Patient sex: M
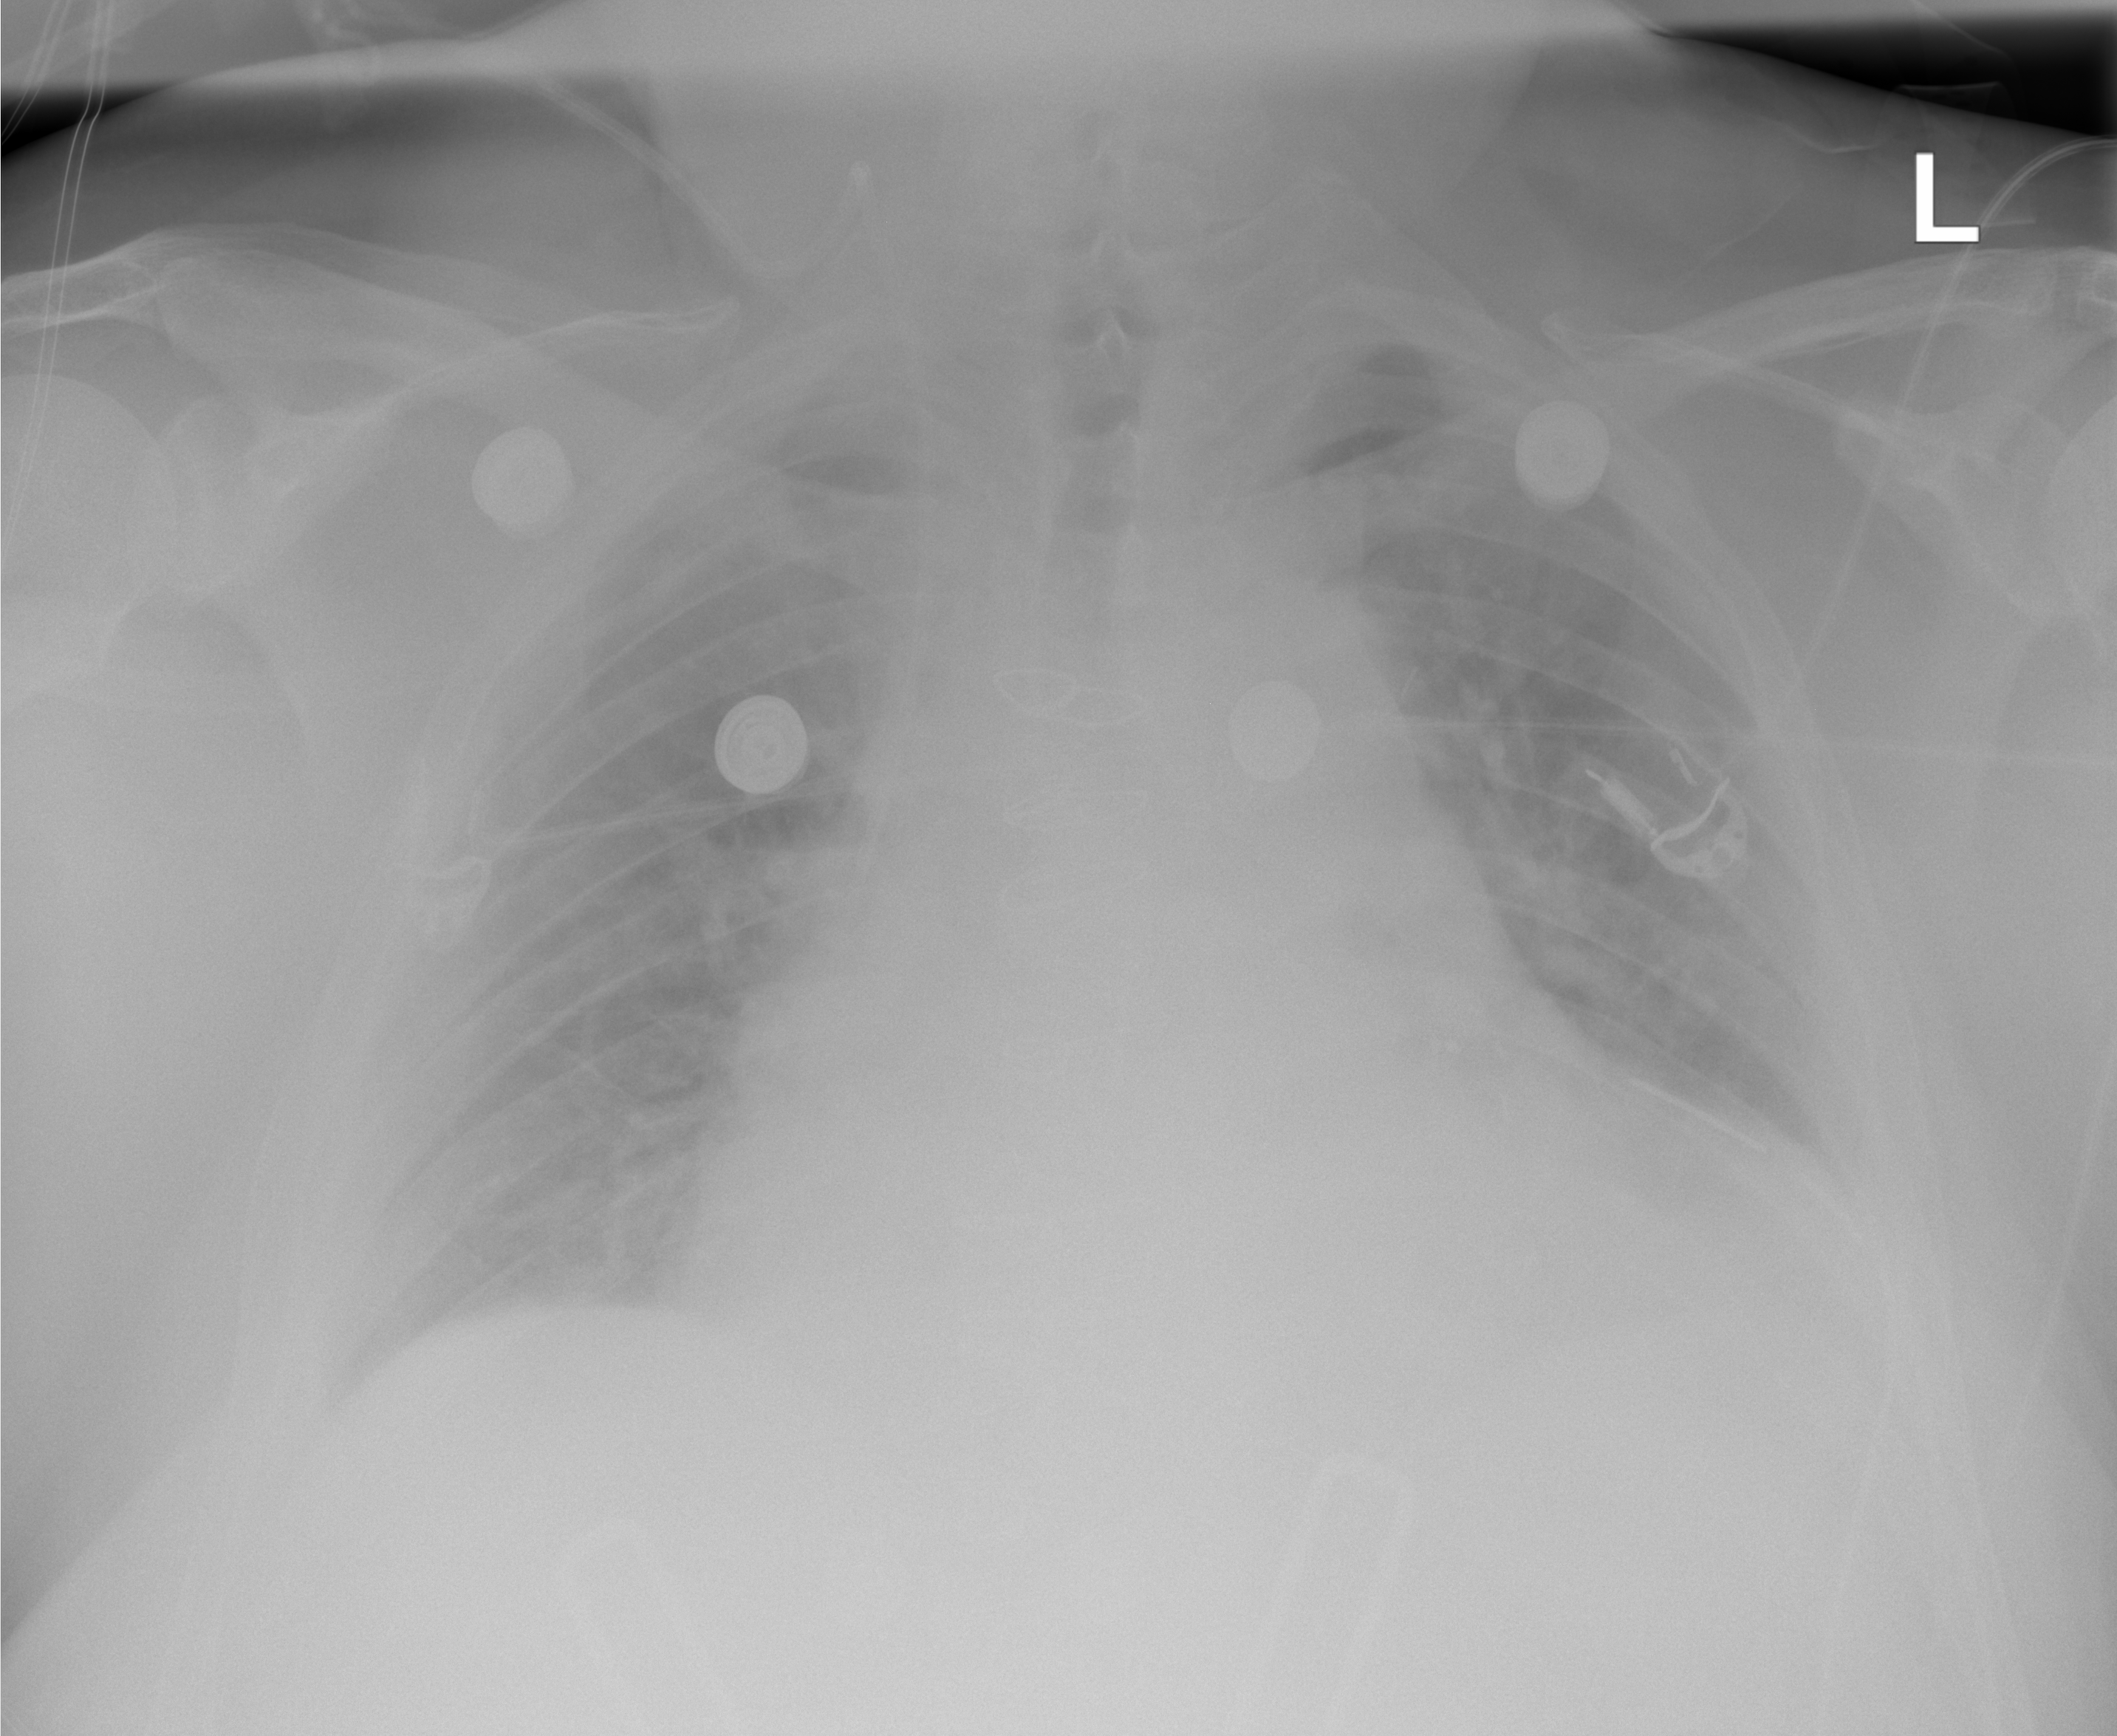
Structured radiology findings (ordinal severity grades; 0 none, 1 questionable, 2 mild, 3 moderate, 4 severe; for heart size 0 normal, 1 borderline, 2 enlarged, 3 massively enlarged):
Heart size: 1
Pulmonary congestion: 2
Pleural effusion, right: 2
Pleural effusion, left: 2
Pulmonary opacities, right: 2
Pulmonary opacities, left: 2
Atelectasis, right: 0
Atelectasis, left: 2